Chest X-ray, AP view. Patient: 66 years old, sex M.
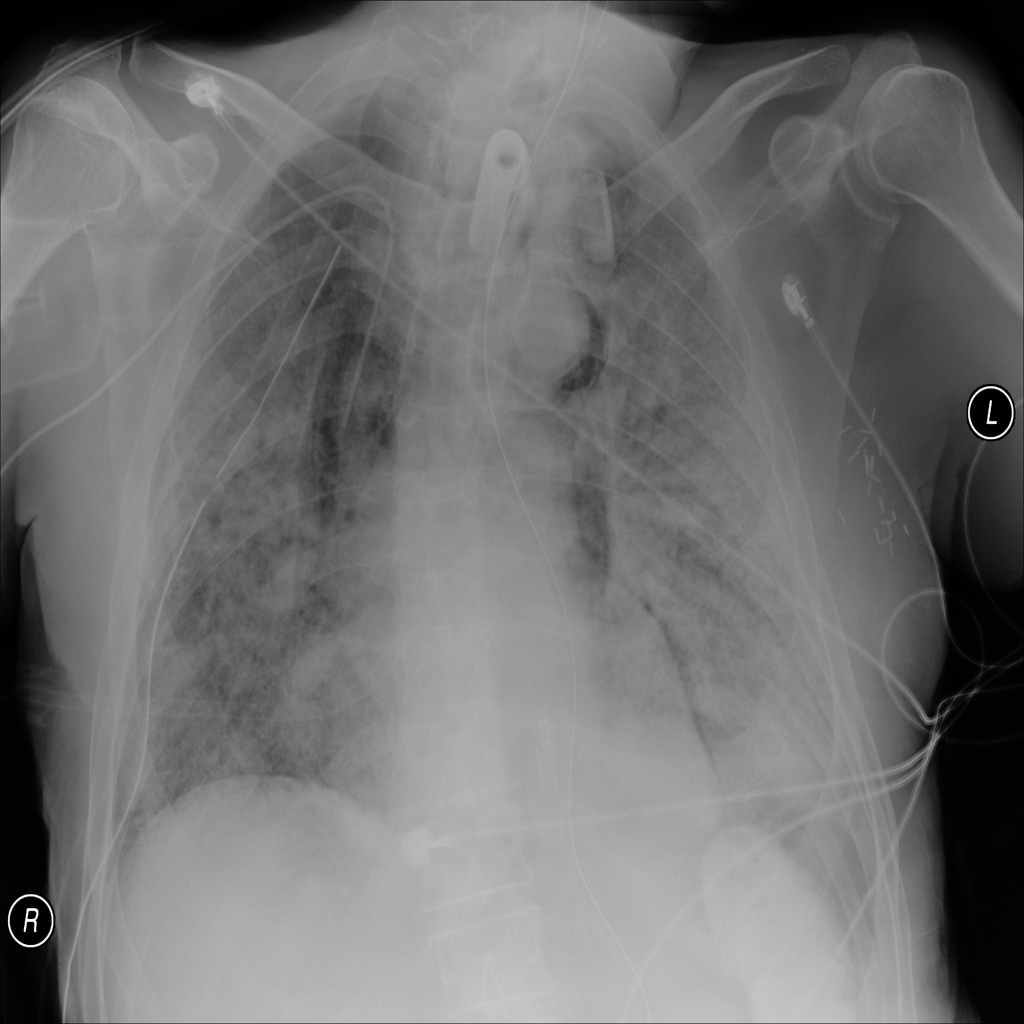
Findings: Infiltration